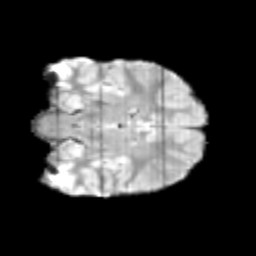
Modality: T2w
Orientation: coronal
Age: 9
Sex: male
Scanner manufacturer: siemens
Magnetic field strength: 3 T
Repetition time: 3.8 s
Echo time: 0.07 s